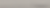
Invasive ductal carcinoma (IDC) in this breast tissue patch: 0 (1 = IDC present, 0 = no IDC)